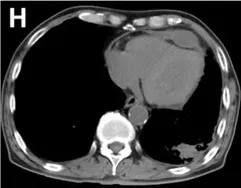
(E,F) Chest CT after nivolumab administration shows massive pericardial effusion and enlargement of the primary lesion (circle).
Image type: radiology (ct)